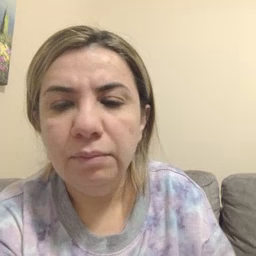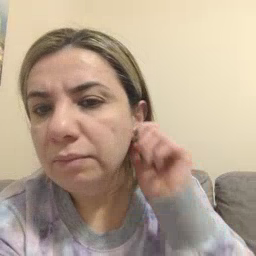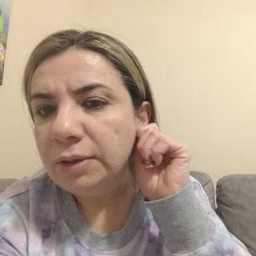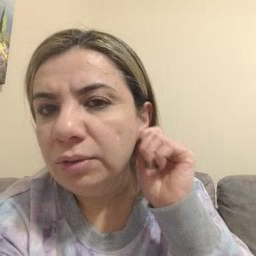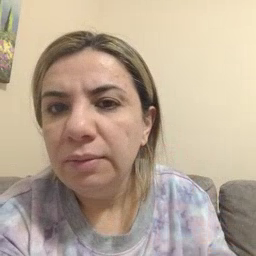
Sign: ear